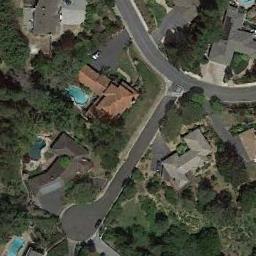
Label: sparse_residential